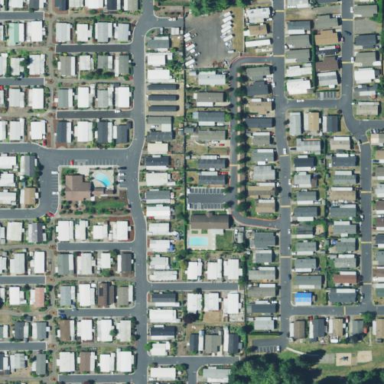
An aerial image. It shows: Residential area known as trailer park.